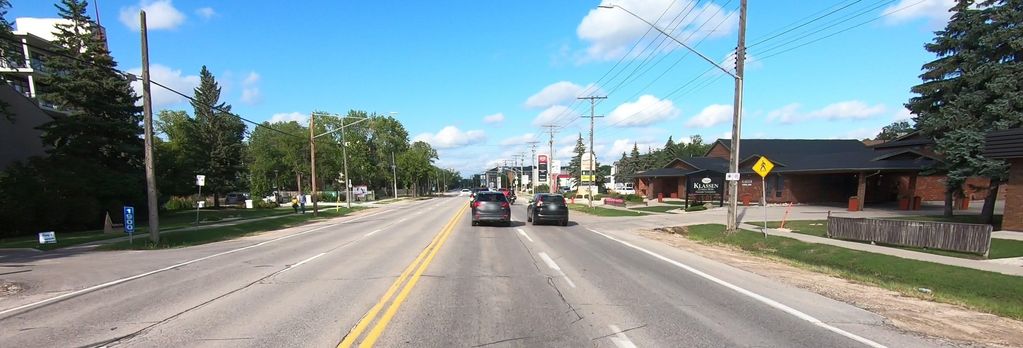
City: winnipeg